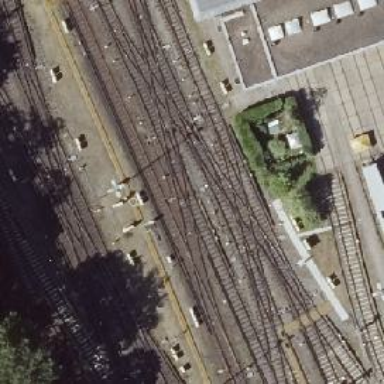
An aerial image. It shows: Yard area with electrified rail on top.